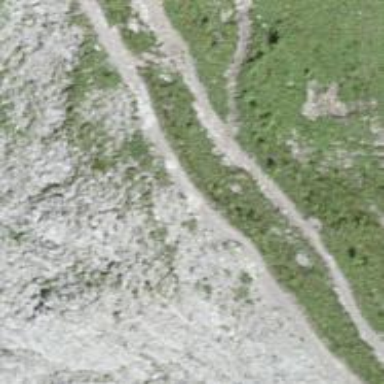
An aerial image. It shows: Cliff in nature.